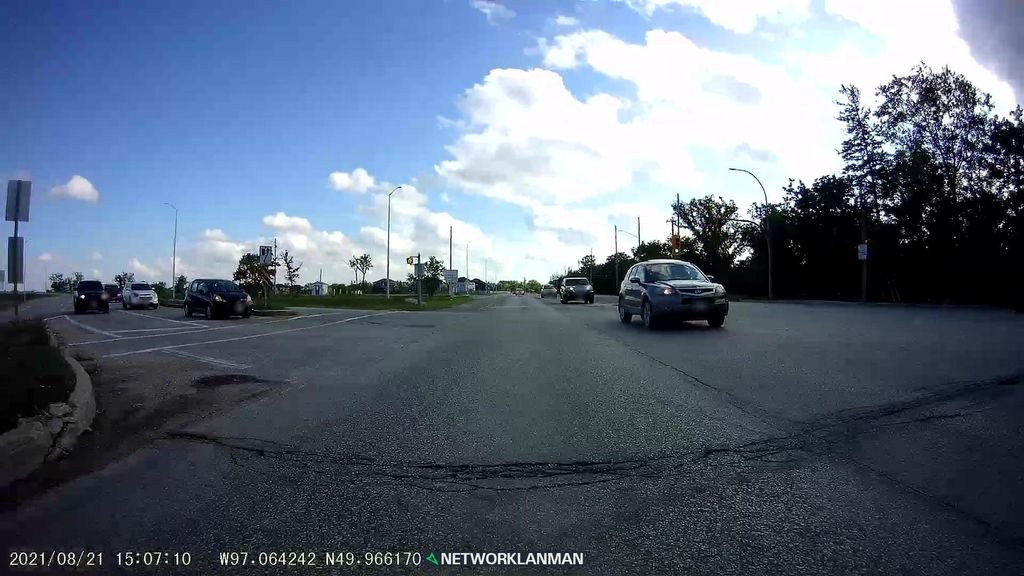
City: winnipeg